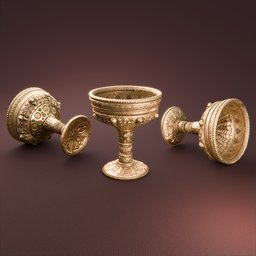
Label: decoration